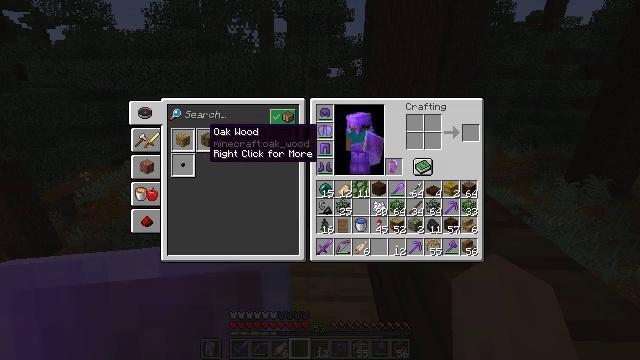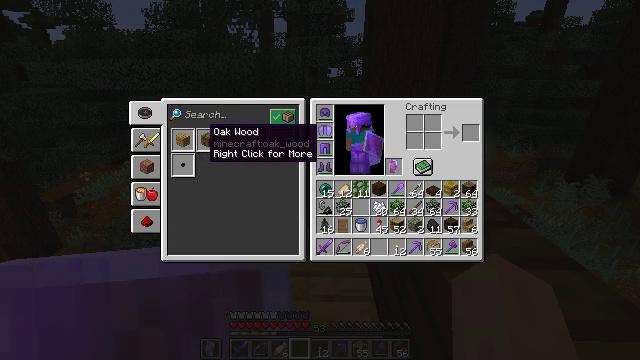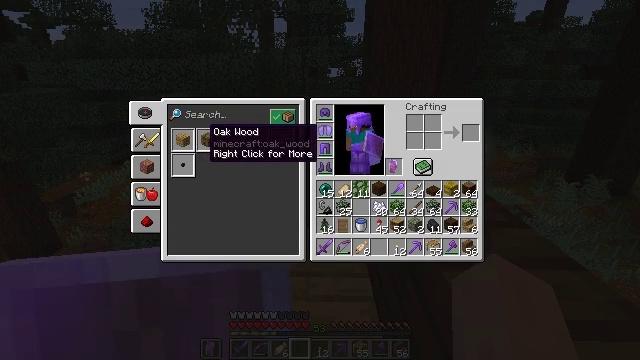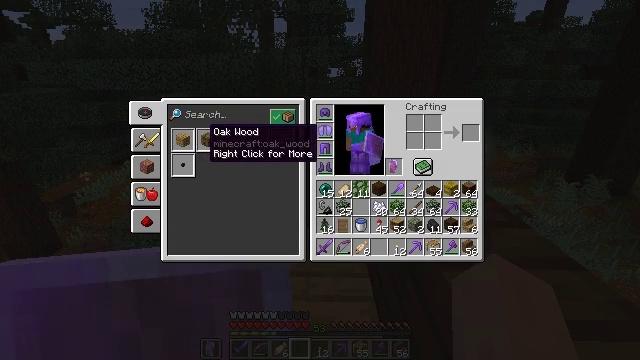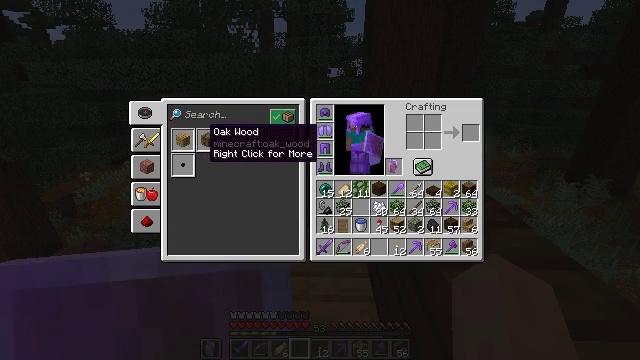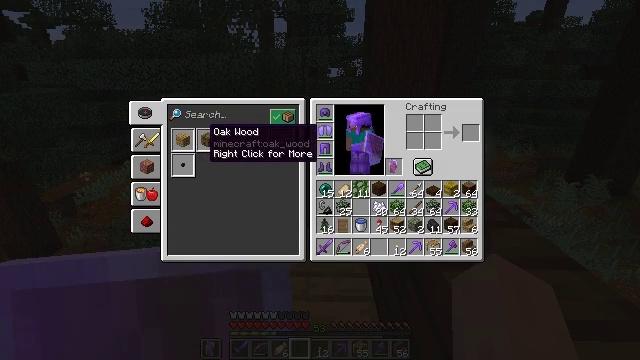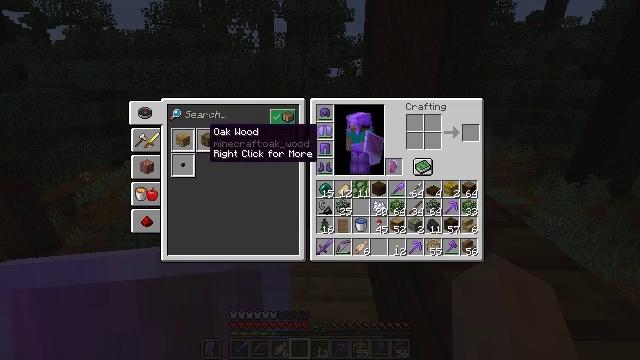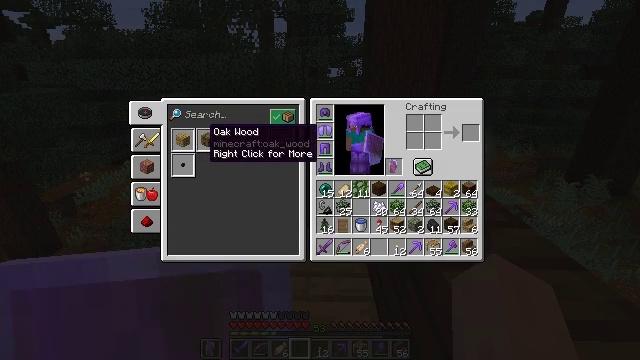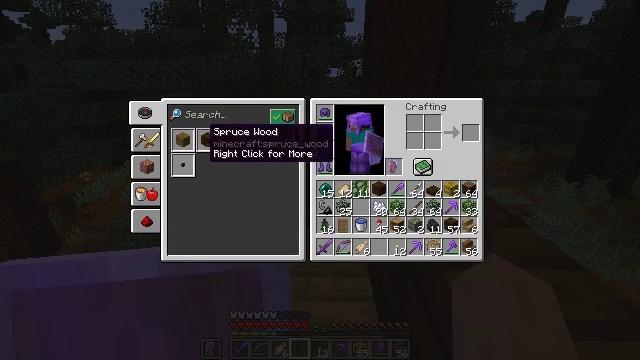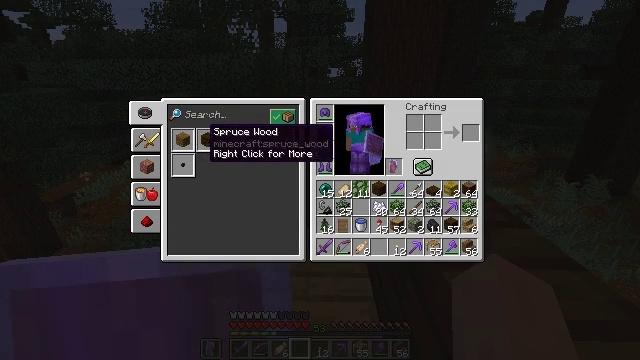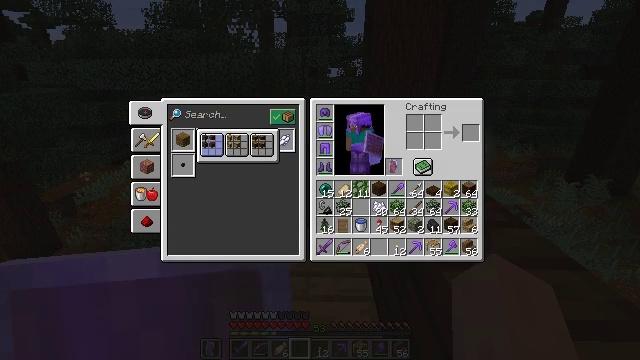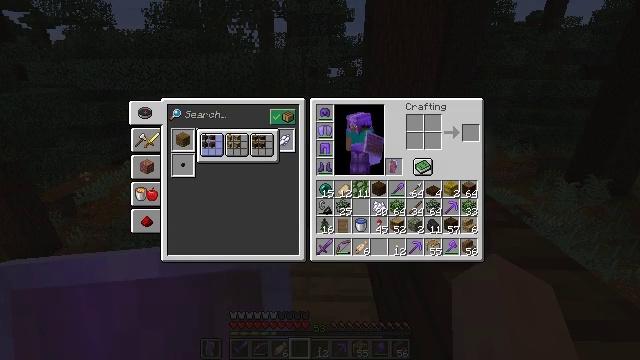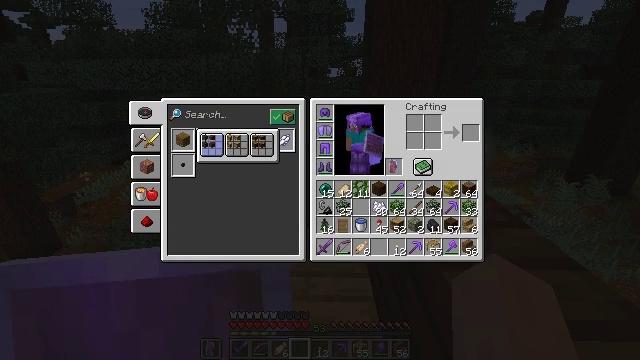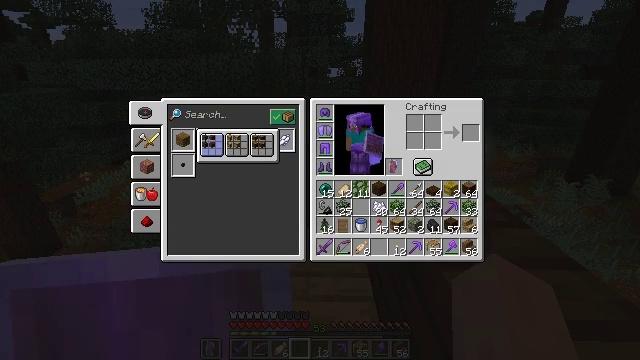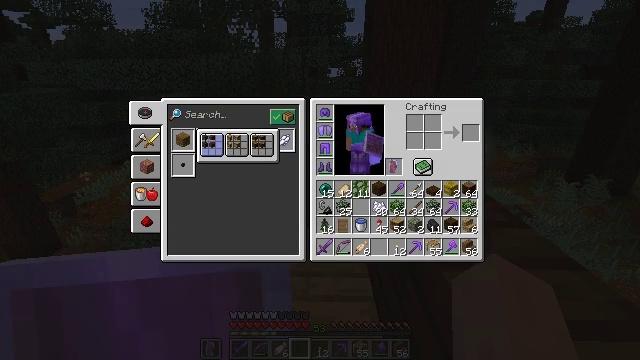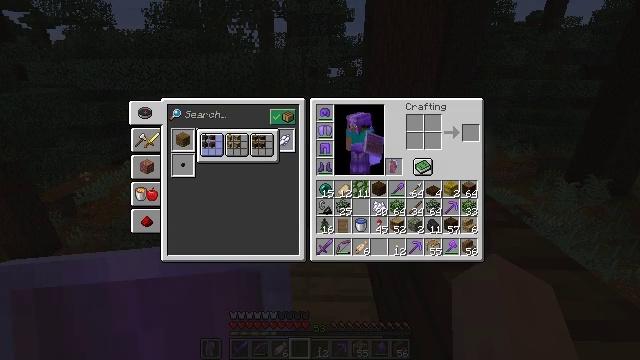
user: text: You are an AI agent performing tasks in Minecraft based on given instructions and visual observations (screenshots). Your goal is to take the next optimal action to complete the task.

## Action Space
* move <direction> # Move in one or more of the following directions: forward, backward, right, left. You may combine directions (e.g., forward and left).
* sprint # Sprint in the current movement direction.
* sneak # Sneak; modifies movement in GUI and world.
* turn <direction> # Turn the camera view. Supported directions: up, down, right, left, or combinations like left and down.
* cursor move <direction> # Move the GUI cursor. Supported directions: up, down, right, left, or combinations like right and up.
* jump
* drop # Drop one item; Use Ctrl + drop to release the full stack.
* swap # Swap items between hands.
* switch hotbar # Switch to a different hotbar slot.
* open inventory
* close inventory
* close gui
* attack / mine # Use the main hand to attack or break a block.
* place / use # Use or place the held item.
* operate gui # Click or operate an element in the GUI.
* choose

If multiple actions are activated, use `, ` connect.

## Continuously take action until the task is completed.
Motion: motion action
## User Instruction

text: Create spruce wood in your crafting grid.
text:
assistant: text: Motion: no_op
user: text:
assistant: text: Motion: no_op
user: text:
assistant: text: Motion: no_op
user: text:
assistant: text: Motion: no_op
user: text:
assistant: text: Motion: no_op
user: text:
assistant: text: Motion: no_op
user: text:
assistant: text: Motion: no_op
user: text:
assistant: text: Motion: no_op
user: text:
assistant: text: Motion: no_op
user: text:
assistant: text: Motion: use / place
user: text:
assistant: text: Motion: use / place
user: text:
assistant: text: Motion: use / place
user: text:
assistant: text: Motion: no_op
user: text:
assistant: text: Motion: no_op
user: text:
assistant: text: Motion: no_op
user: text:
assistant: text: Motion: no_op
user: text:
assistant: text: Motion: no_op
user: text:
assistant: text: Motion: no_op
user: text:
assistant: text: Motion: no_op
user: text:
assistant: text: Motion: no_op
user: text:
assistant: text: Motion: no_op
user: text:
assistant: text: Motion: no_op
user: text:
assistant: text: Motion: no_op
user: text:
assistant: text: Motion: no_op
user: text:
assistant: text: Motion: no_op
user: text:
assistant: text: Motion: no_op
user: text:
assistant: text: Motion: turn right
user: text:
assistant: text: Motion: turn right
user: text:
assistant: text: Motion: no_op
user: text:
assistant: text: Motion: no_op